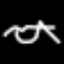
Label: squiggle